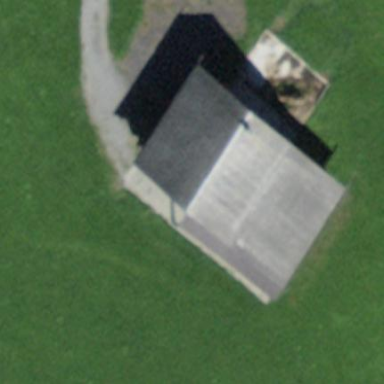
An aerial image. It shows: Barn.